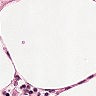
Metastatic tissue present: no